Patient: sex M, age 63
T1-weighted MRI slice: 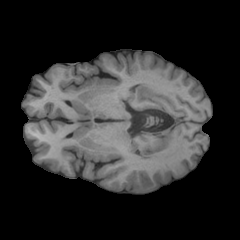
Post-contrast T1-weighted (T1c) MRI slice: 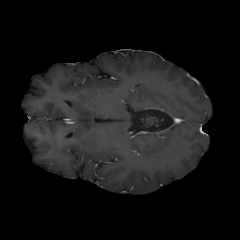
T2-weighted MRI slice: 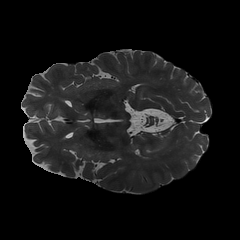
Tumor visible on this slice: no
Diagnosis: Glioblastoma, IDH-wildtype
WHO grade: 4